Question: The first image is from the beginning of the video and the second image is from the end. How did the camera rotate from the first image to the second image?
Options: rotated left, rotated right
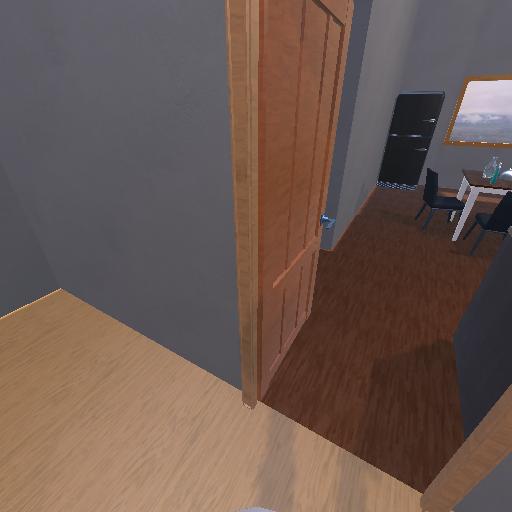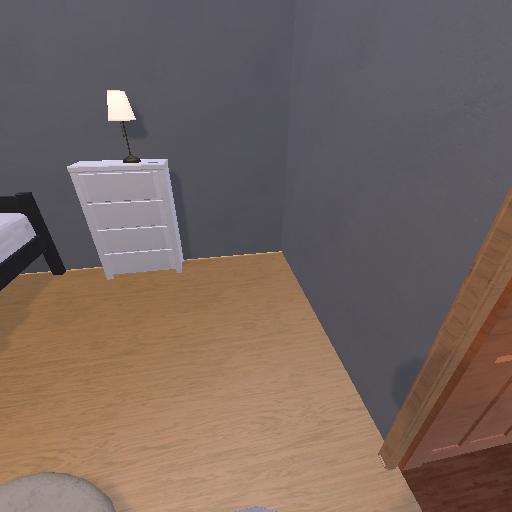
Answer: rotated left